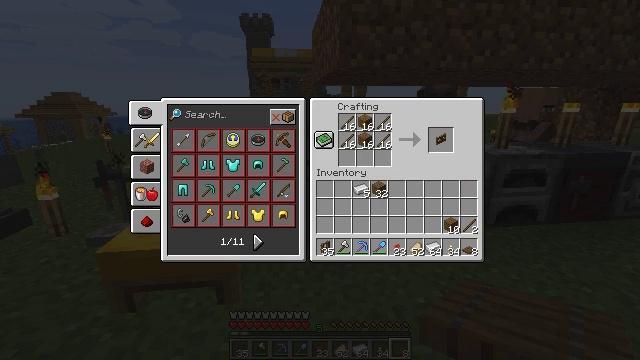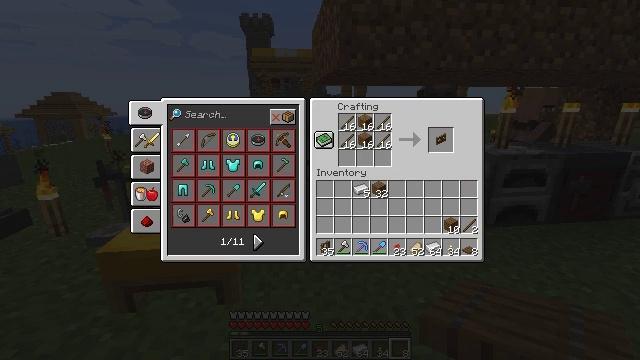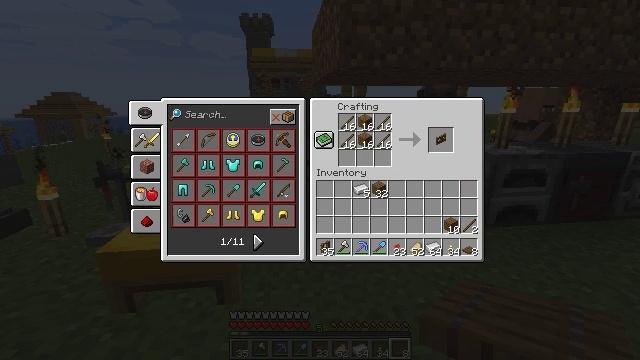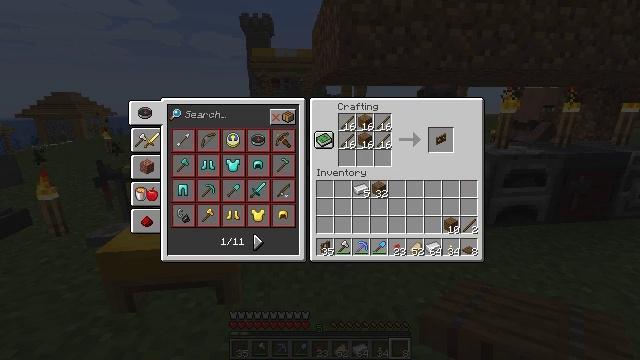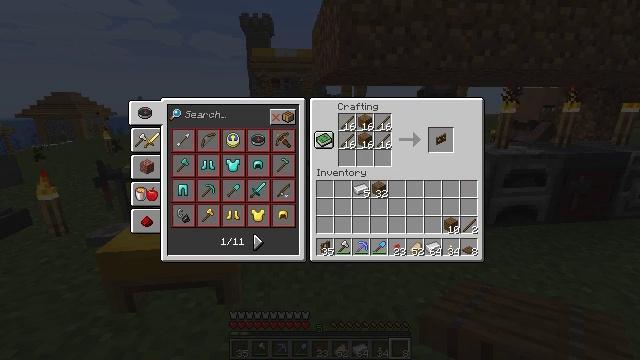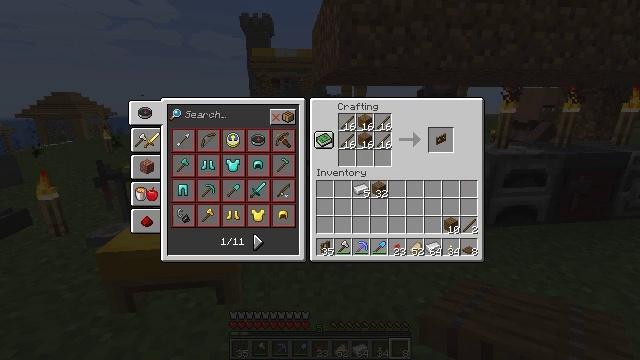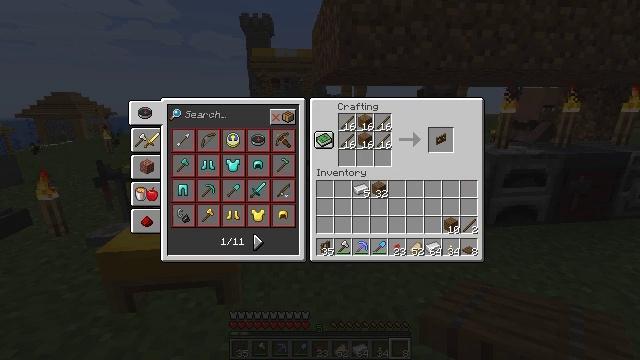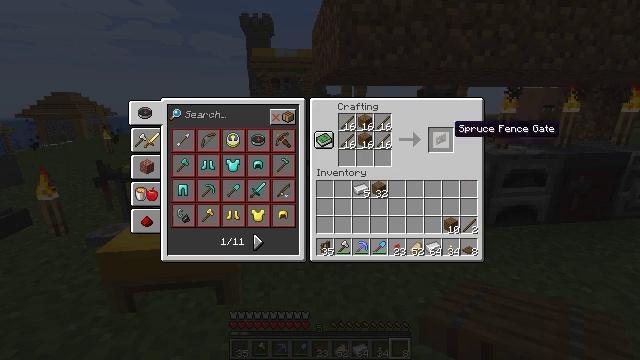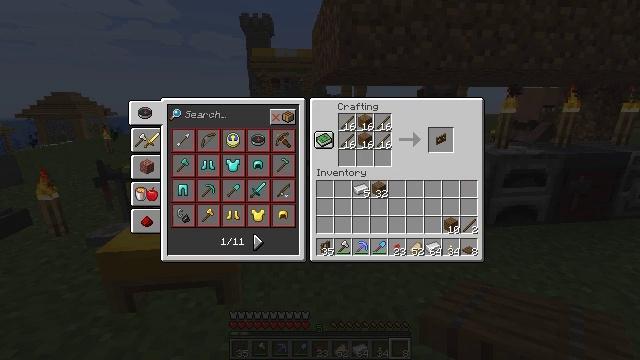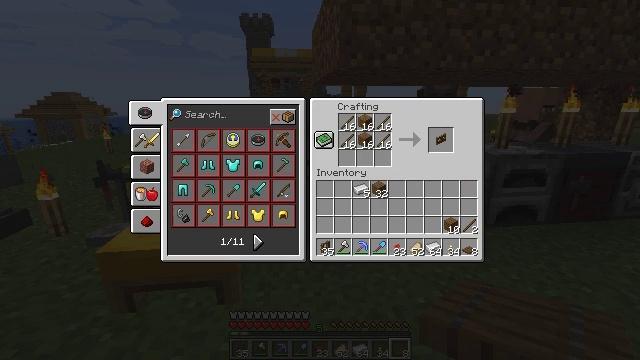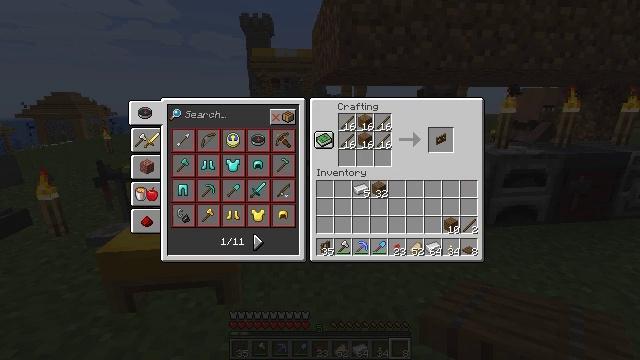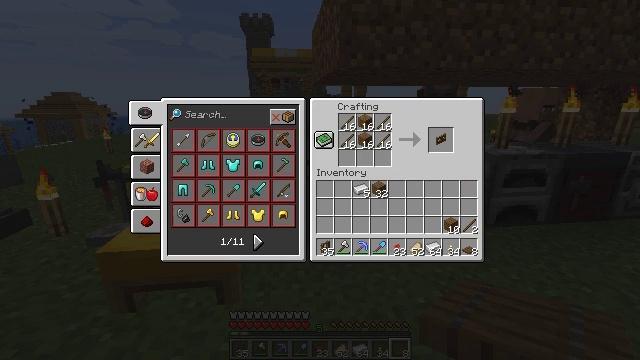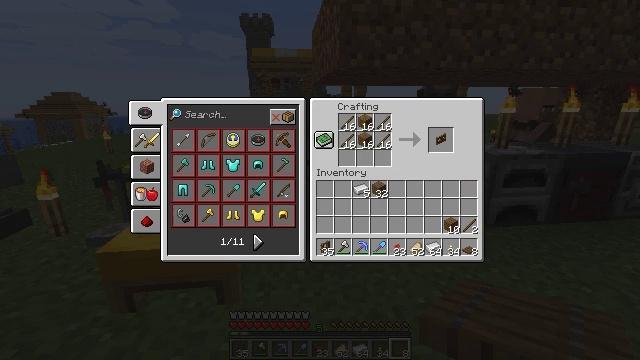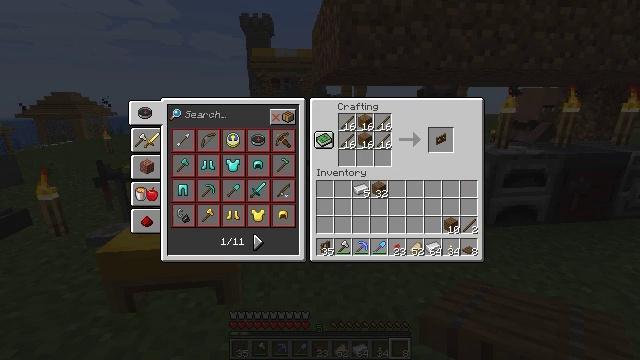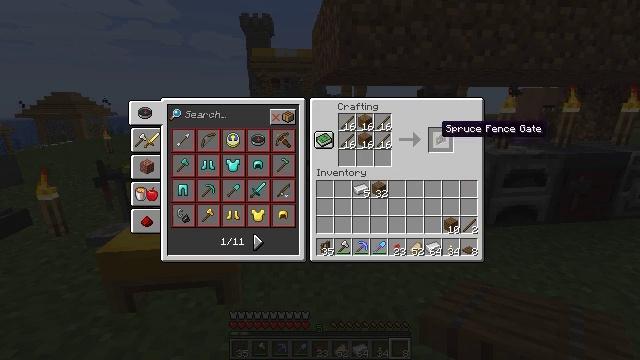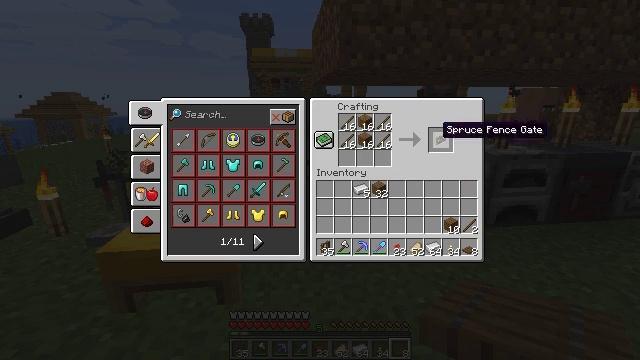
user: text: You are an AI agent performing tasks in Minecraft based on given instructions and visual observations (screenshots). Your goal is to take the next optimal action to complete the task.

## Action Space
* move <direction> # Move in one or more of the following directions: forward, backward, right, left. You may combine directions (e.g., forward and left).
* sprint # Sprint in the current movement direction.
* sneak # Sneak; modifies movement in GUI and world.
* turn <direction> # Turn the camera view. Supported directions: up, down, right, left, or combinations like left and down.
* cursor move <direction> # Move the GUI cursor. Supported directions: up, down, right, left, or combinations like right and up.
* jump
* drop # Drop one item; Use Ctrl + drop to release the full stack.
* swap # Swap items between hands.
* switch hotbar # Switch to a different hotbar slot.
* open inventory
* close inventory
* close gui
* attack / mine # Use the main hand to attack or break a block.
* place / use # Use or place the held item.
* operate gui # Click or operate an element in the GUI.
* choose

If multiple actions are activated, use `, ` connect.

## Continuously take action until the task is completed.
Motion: motion action
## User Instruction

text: Take spruce planks and sticks to craft a spruce fence gate.
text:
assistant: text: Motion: sneak, cursor move right and up
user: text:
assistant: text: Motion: sneak, cursor move right and up
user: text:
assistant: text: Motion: sneak, cursor move up
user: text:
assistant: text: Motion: sneak
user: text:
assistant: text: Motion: sneak
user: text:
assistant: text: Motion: sneak
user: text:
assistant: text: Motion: sneak
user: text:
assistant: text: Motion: sneak, cursor move left
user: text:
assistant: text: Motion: sneak
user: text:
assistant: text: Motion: sneak
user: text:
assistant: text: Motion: sneak
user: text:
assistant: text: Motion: sneak
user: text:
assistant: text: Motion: sneak
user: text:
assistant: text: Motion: sneak
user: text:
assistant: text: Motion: sneak
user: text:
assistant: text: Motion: sneak
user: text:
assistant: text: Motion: sneak, operate gui
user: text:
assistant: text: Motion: sneak, operate gui
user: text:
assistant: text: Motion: sneak
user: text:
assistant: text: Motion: sneak
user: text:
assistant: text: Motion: sneak
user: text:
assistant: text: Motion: sneak